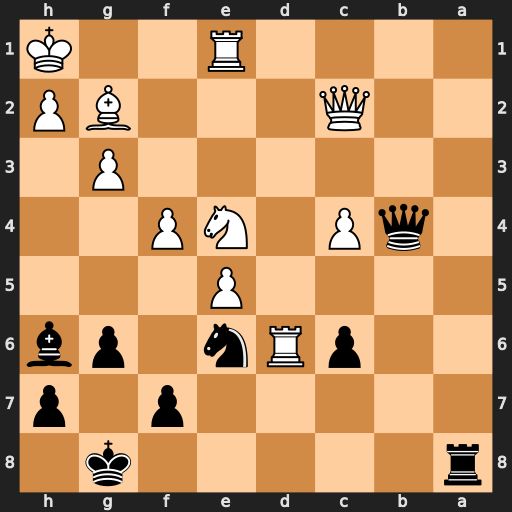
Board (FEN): r5k1/5p1p/2pRn1pb/4P3/1qP1NP2/6P1/2Q3BP/4R2K
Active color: b
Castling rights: -
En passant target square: -
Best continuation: Qxe1+ Bf1 Qxf1#